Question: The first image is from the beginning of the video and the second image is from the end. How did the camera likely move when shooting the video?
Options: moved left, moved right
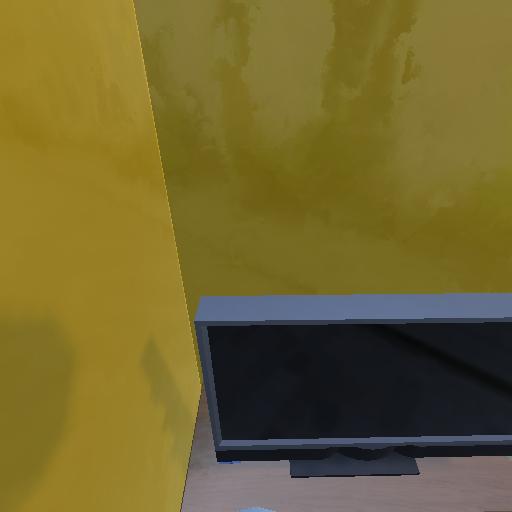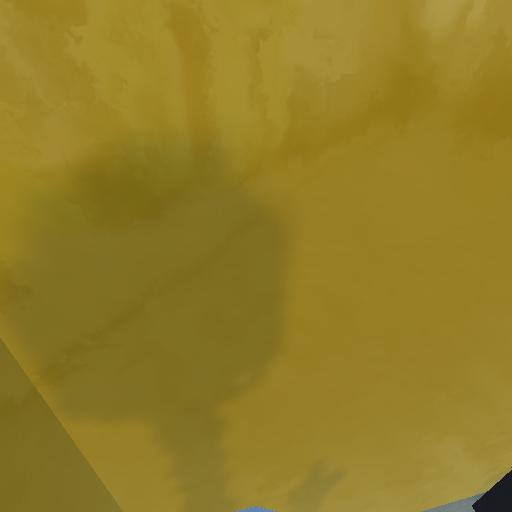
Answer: moved left